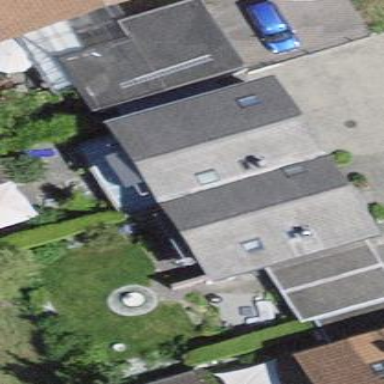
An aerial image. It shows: Terrace building.